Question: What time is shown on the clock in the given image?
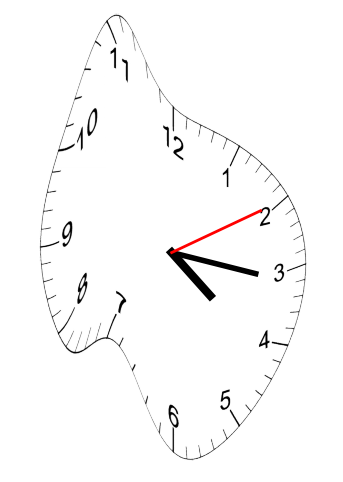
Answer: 04:16:10